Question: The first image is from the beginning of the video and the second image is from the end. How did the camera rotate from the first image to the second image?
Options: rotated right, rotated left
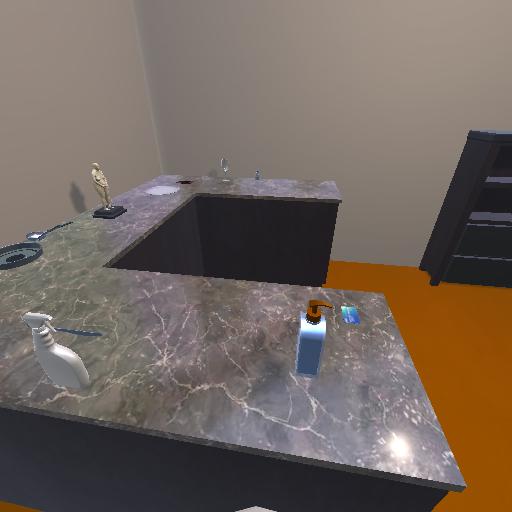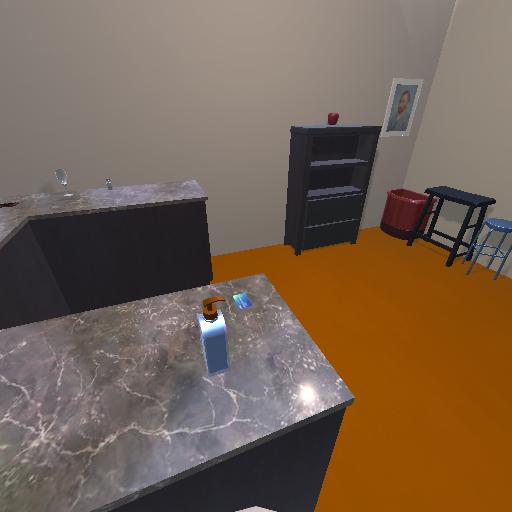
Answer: rotated right